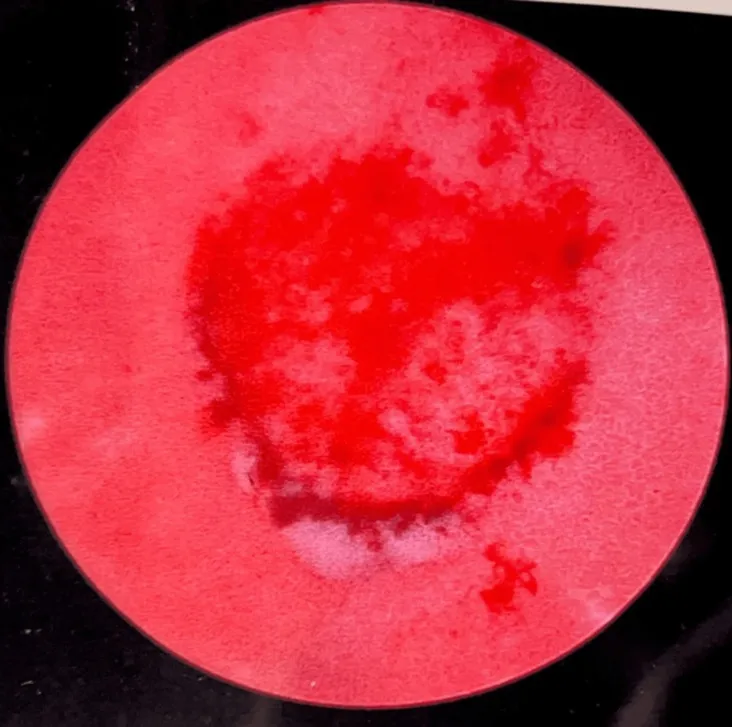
A neobladder revealed a raspberry-like lesion (0.2 cm x 0.6 cm) to the right of the bladder dome, accompanied by a surrounding glandular formation.
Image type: pathology (gram)